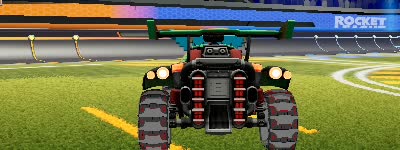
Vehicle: octane